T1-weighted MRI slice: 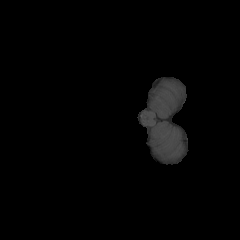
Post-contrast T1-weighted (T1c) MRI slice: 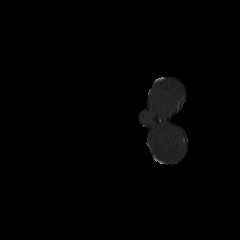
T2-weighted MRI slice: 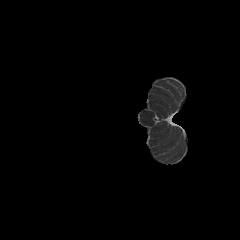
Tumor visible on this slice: no